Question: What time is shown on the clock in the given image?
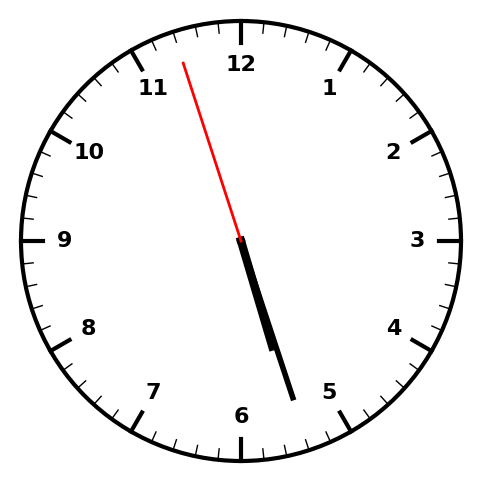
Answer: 05:26:57